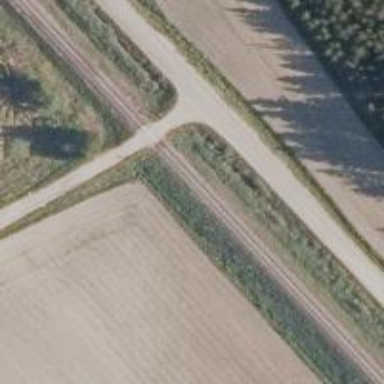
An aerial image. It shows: Level crossing with saltire marking.